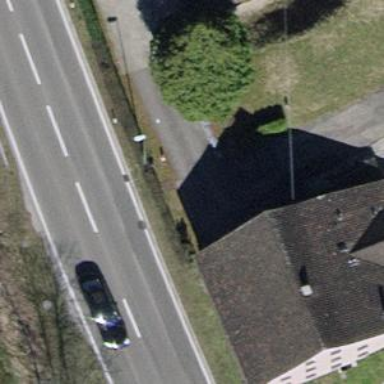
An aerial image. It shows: Detached building with gabled roof.